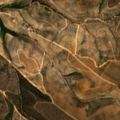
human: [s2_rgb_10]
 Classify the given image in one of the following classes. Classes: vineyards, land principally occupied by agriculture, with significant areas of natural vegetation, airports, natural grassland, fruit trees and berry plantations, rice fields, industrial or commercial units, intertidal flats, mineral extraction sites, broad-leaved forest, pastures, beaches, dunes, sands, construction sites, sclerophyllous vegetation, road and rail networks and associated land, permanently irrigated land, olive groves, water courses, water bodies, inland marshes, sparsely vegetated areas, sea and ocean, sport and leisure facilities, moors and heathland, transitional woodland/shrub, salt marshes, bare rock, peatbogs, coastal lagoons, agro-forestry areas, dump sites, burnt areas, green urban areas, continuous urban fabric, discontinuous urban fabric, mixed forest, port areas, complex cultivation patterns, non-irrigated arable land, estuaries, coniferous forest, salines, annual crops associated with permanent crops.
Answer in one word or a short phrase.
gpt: land principally occupied by agriculture, with significant areas of natural vegetation, broad-leaved forest, transitional woodland/shrub